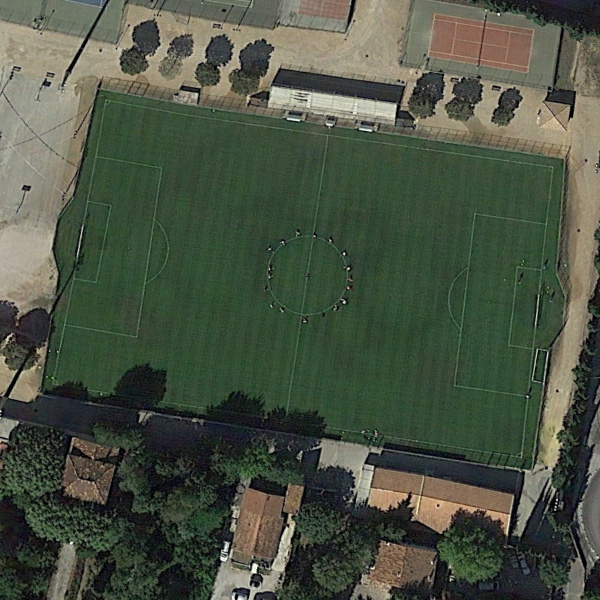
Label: Playground